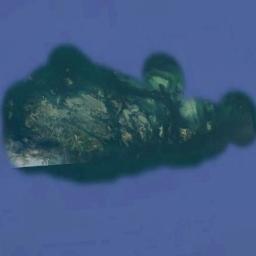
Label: island